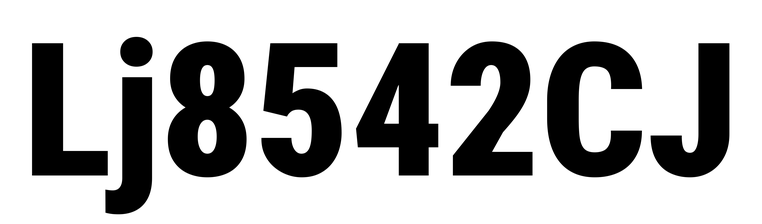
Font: Roboto_Condensed_Black